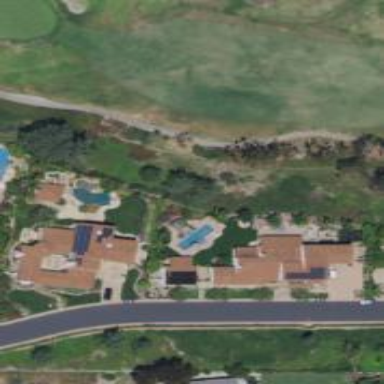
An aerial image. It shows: Service road designated as golf cart path.